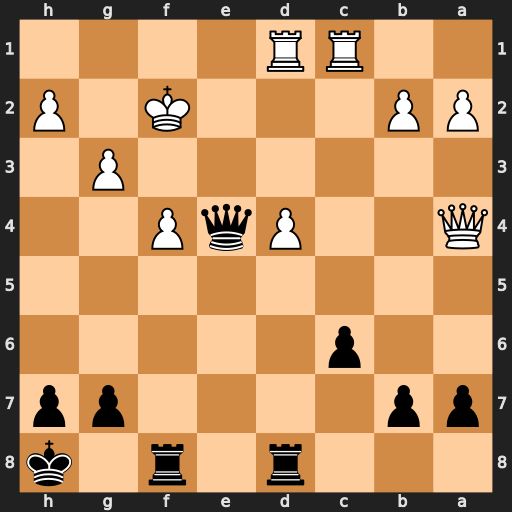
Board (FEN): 3r1r1k/pp4pp/2p5/8/Q2PqP2/6P1/PP3K1P/2RR4
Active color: b
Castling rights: -
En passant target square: -
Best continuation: Rxf4+ gxf4 Qxf4+